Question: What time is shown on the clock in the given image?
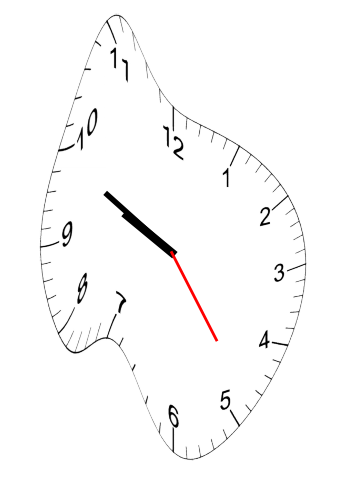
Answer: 09:49:24